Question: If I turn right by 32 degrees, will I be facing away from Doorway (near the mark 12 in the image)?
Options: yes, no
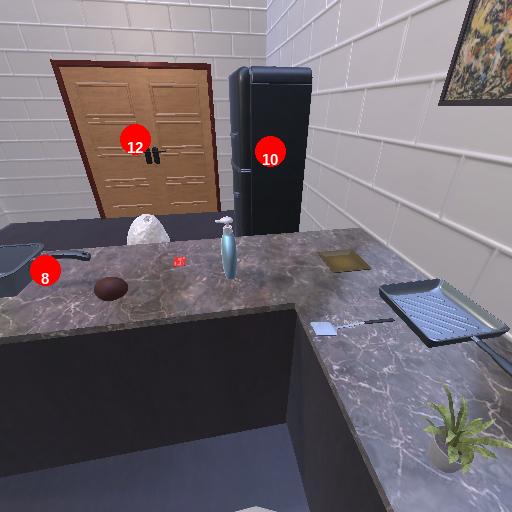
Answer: yes